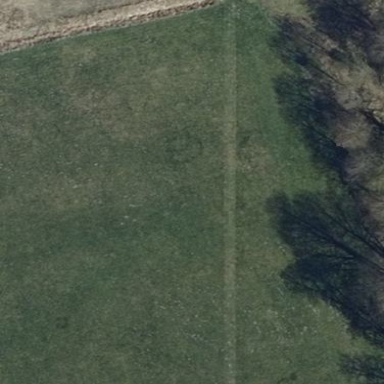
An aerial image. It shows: Area of grass used for animal keeping.